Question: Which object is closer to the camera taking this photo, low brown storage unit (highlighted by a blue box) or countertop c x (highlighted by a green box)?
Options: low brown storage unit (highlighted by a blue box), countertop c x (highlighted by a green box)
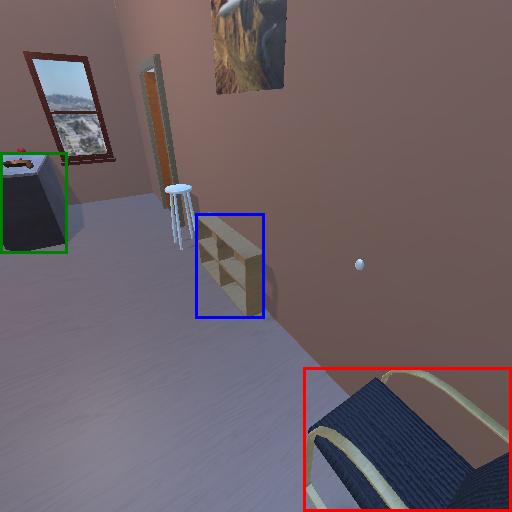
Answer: low brown storage unit (highlighted by a blue box)